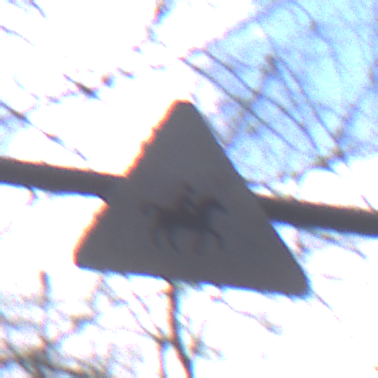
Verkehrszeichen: ReiterLinks
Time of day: MorningAfternoon
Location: Outdoor (Nature)
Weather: PartlyCloudy
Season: NotSpecified
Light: Natural